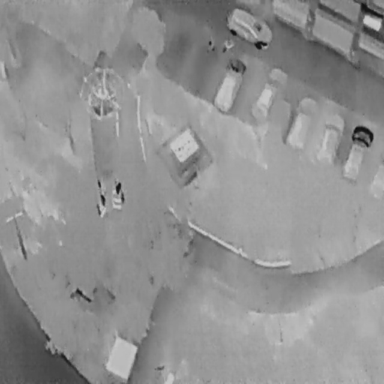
There are nine objects shown in the infrared image, including two People, and seven Cars.